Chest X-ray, PA view. Patient: 43 years old, sex M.
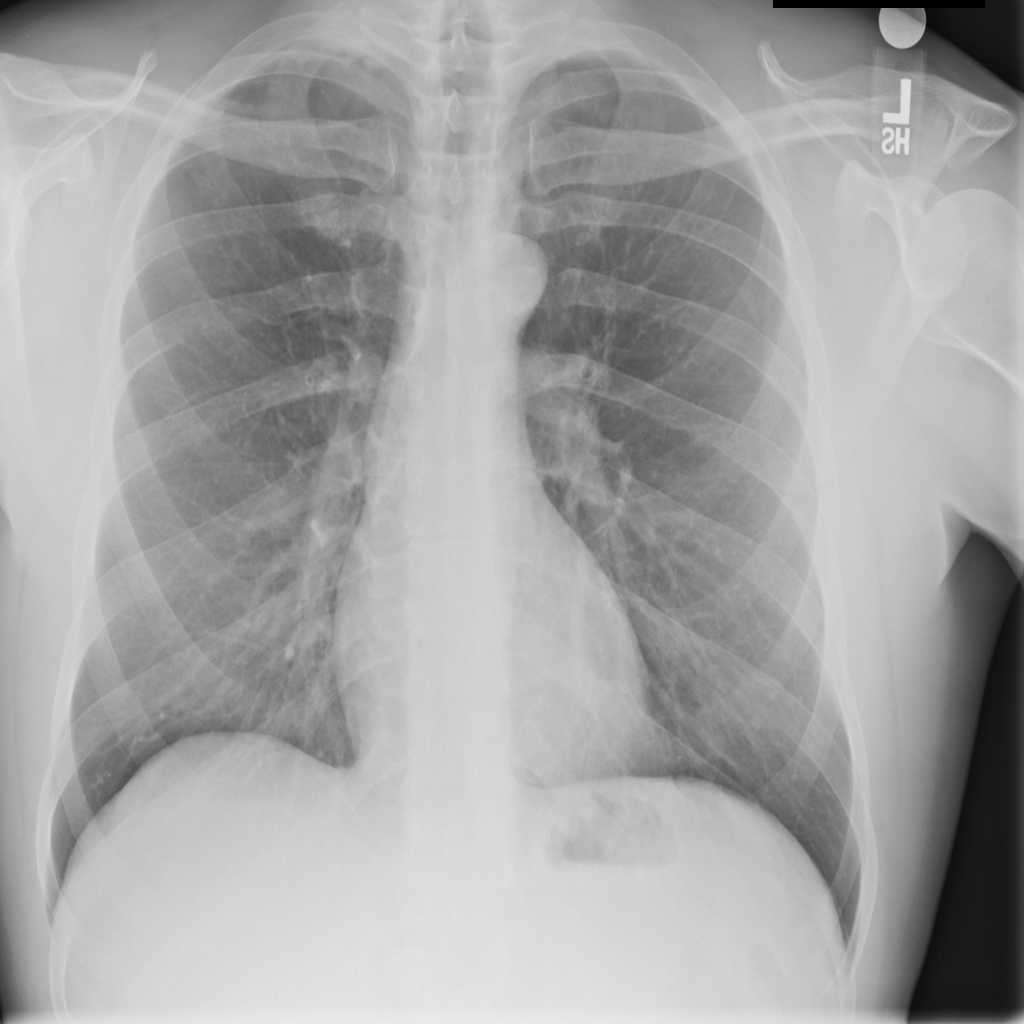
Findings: Pleural_Thickening